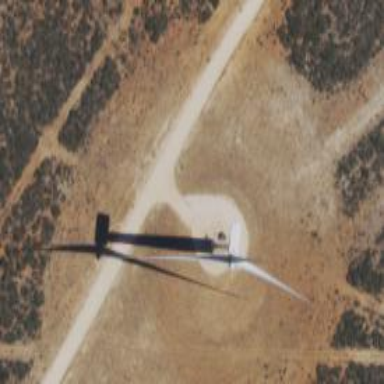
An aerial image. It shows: Wind generator powered by horizontal-axis wind turbine.